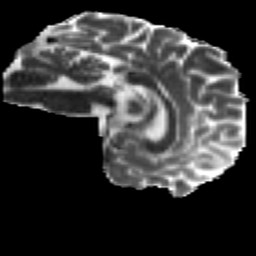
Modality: MD
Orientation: sagittal
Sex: male
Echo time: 0.114 s